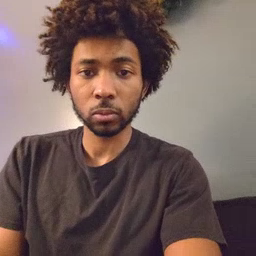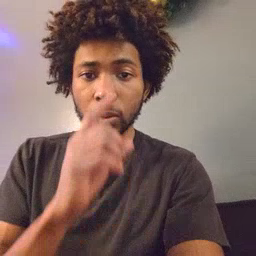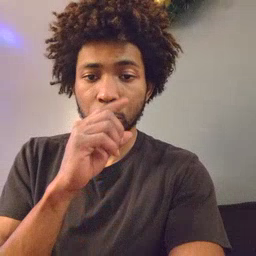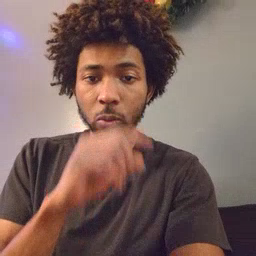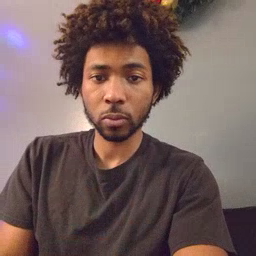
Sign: mouse